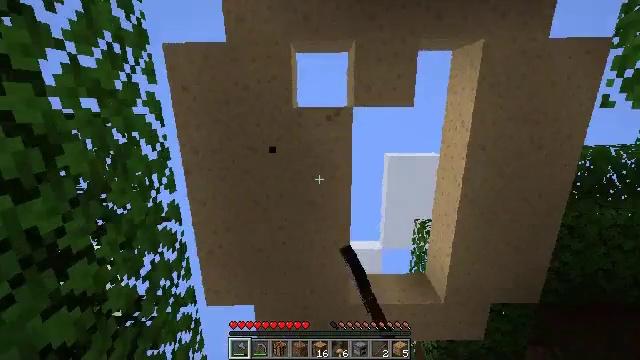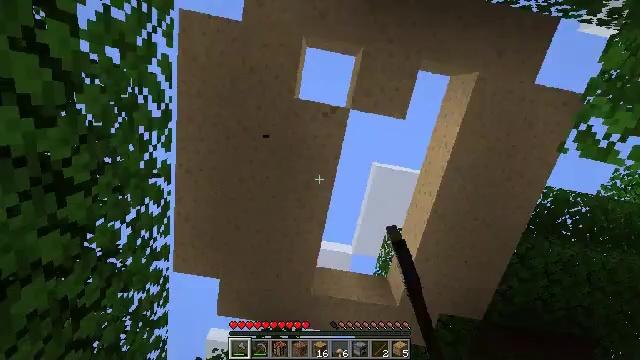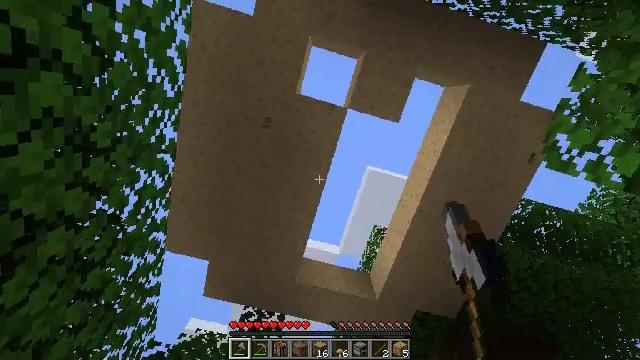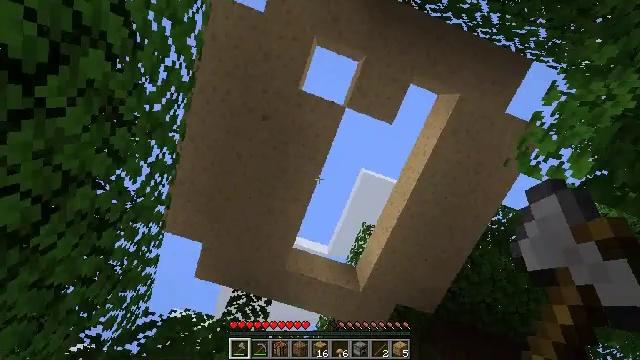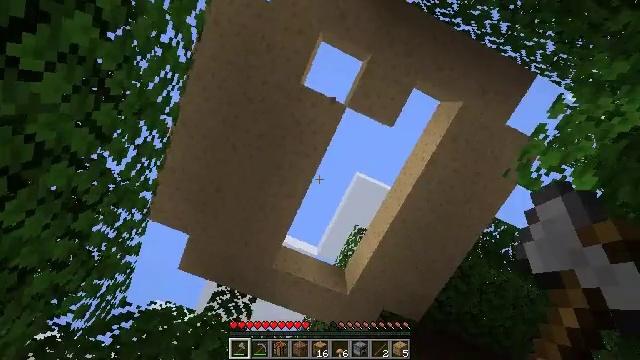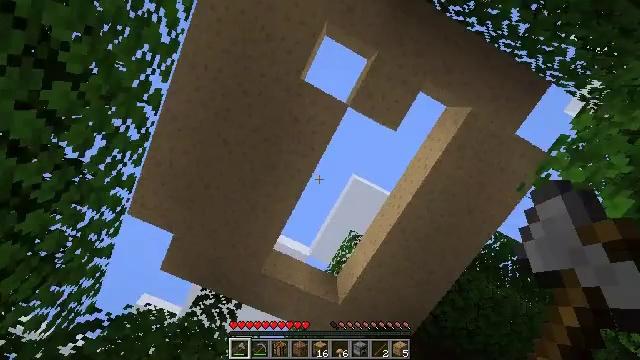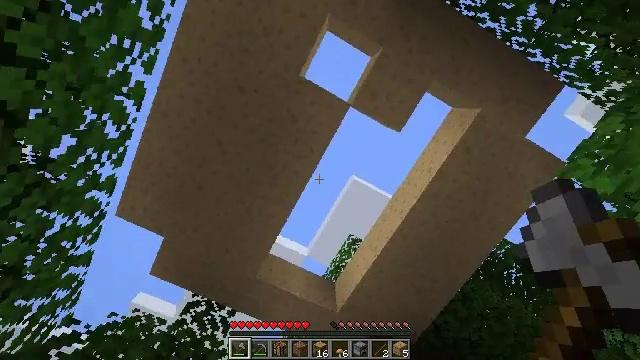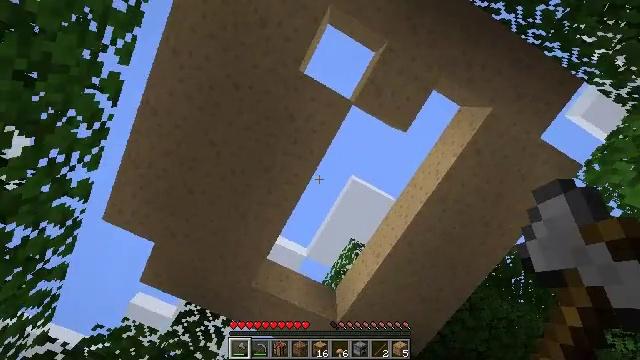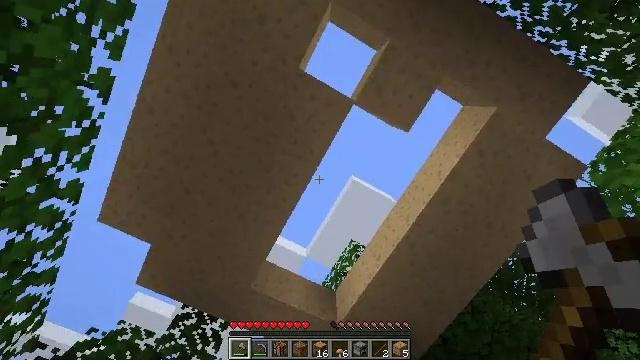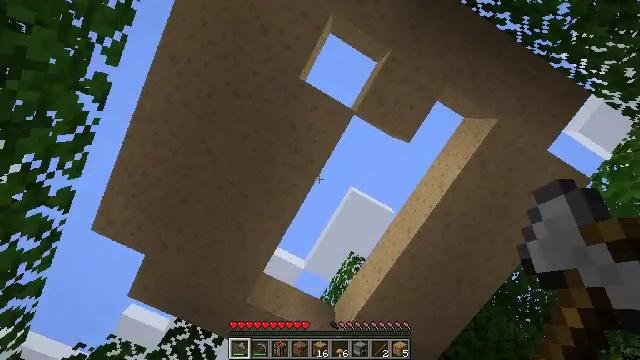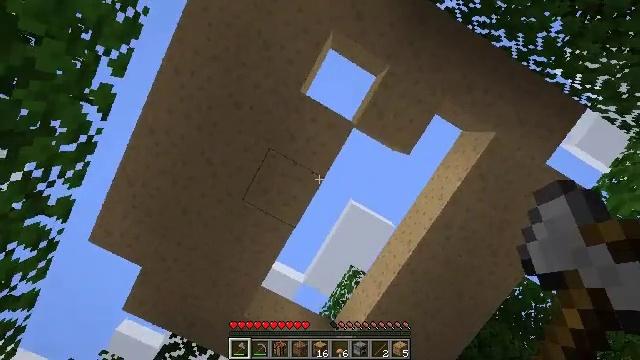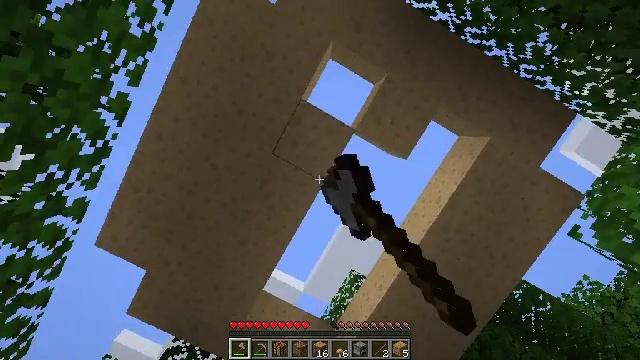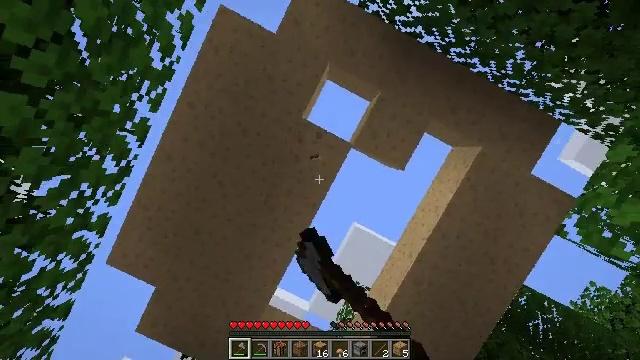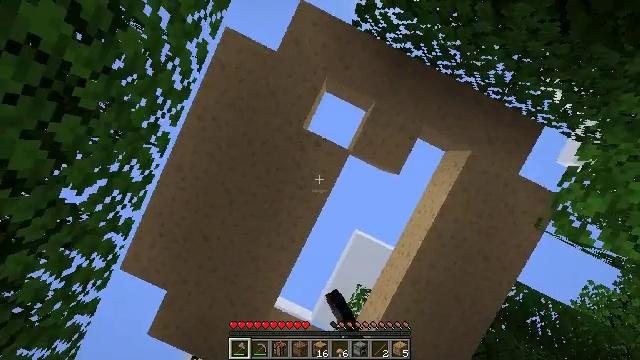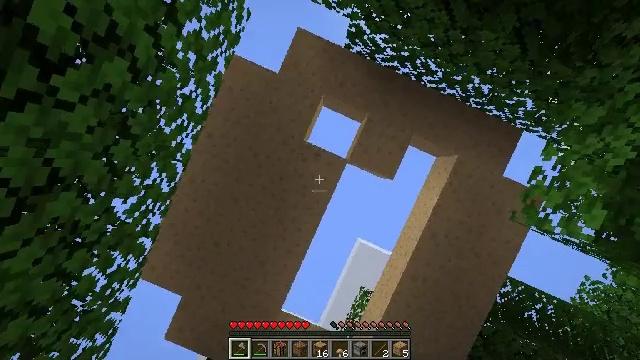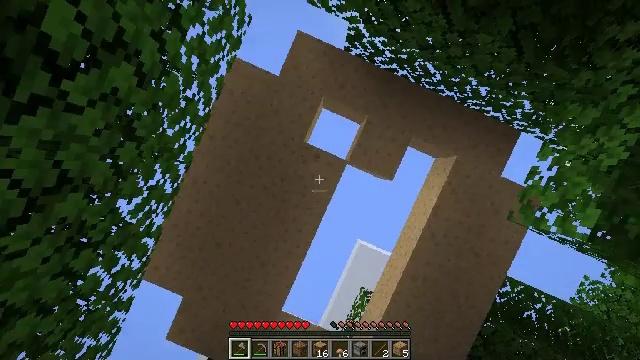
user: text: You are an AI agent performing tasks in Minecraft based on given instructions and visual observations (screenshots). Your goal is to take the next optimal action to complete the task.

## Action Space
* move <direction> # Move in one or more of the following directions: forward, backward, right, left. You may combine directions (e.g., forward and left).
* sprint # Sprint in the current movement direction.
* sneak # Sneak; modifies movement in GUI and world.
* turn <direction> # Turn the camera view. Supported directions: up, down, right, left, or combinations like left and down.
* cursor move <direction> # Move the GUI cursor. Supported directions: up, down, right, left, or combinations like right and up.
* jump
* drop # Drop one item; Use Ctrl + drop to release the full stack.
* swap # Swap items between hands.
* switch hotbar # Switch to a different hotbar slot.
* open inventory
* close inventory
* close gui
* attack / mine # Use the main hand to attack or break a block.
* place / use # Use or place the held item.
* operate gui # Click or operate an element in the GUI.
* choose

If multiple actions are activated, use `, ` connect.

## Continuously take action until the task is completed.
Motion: motion action
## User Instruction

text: Gather brown mushroom block as building material.
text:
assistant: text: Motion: move forward, turn right, attack / mine, jump
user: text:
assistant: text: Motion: move forward, turn right, attack / mine, jump
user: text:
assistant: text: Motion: move forward, turn right, attack / mine, jump
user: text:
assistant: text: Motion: turn right, attack / mine, jump
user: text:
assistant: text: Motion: turn right, attack / mine, jump
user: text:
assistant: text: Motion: attack / mine, jump
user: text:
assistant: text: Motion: attack / mine, jump
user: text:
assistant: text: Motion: attack / mine, jump
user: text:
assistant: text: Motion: turn up, attack / mine, jump
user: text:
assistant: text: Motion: turn up, attack / mine
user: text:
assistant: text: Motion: turn up, attack / mine
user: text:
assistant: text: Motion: turn left and up, attack / mine
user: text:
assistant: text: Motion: turn left and up, attack / mine
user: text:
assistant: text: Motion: turn left and up, attack / mine
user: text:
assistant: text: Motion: attack / mine
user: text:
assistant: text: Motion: attack / mine
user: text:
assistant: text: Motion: attack / mine
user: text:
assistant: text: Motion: attack / mine
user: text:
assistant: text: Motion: attack / mine
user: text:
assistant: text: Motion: attack / mine
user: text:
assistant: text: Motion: attack / mine
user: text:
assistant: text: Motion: attack / mine
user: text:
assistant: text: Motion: attack / mine
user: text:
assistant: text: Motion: attack / mine
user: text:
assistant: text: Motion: turn left, attack / mine, jump
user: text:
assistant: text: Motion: turn left, attack / mine, jump
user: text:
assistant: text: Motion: turn left, attack / mine, jump
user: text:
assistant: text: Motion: attack / mine, jump
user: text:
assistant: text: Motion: attack / mine, jump
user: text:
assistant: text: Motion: attack / mine, jump